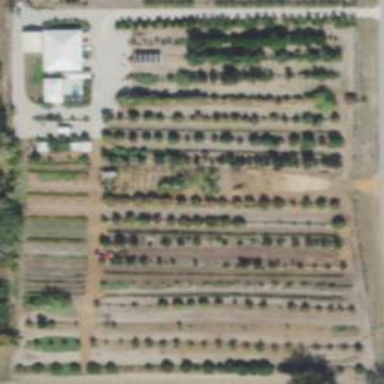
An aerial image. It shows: Plant nursery specializing in trees.